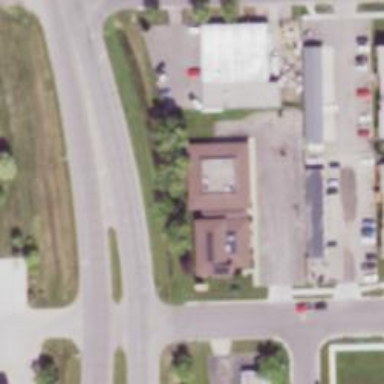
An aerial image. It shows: Healthcare clinic is depicted in the image.